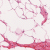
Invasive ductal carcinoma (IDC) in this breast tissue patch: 0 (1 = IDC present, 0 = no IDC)